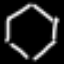
Label: octagon